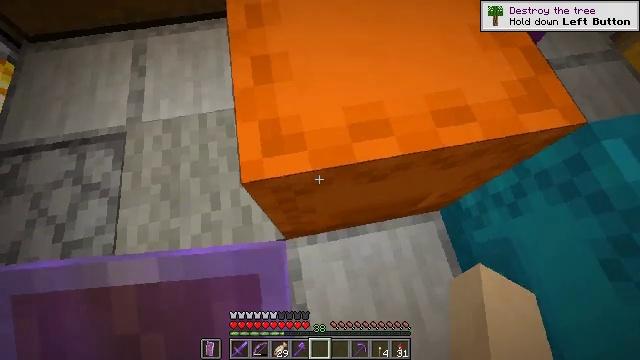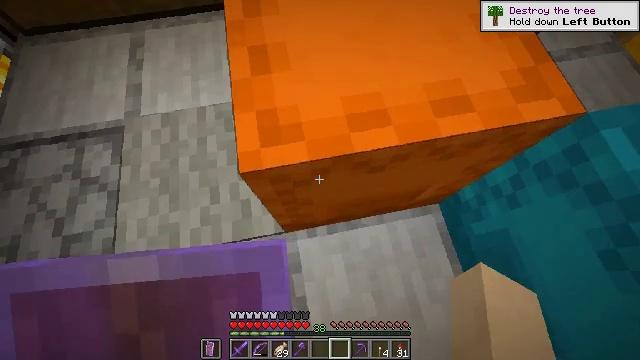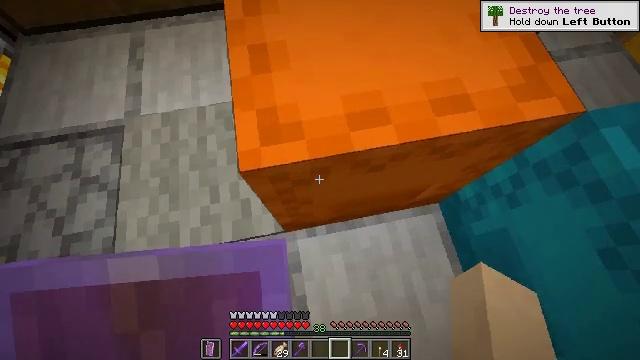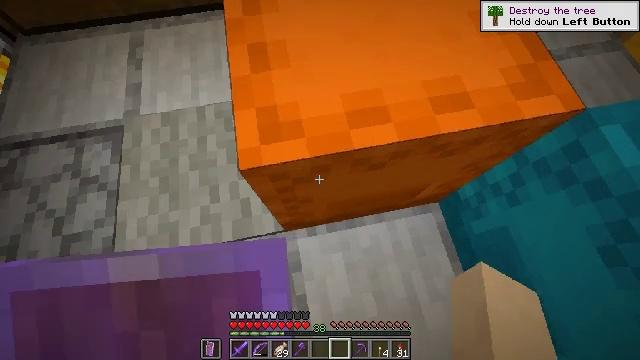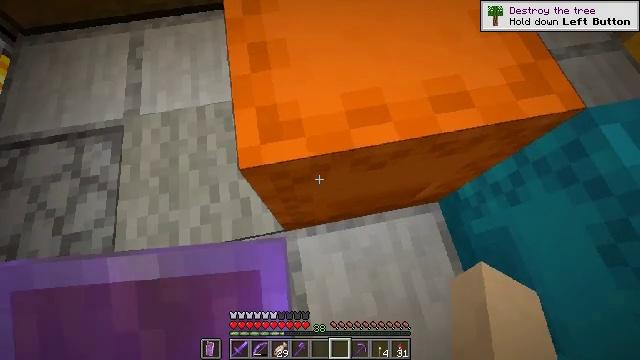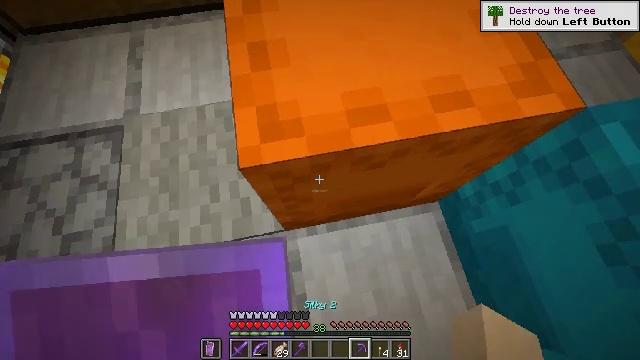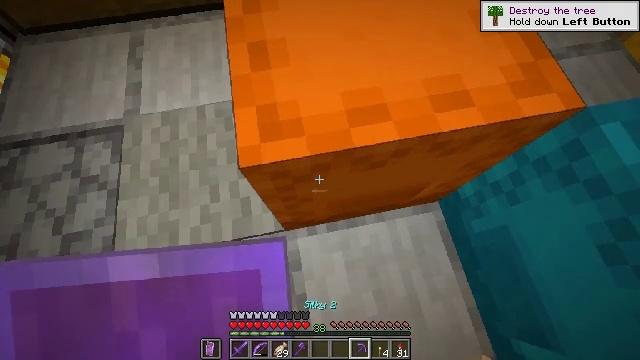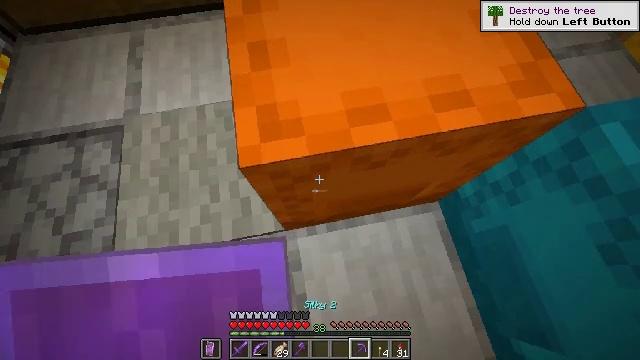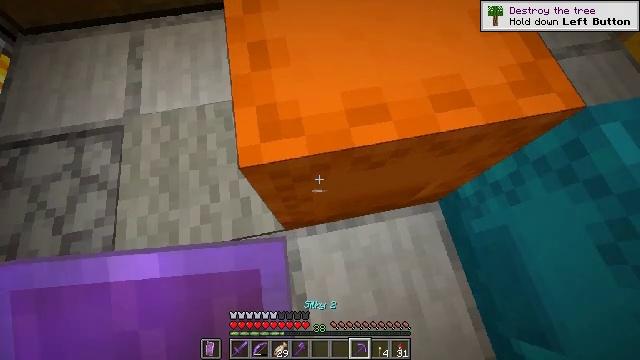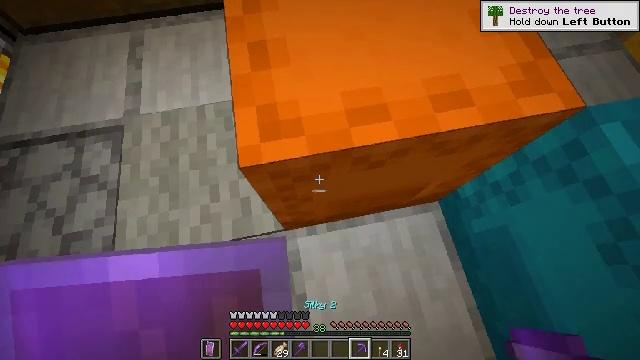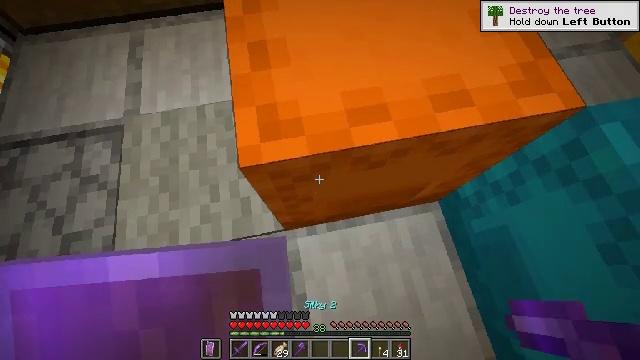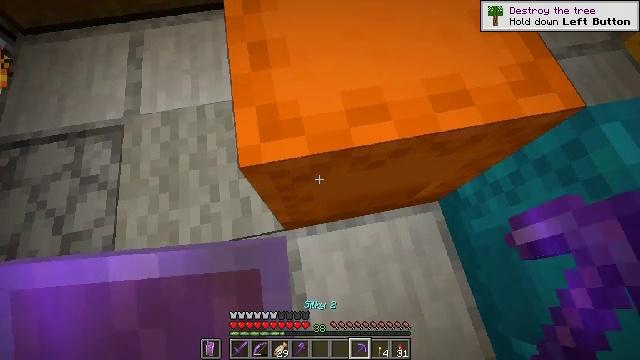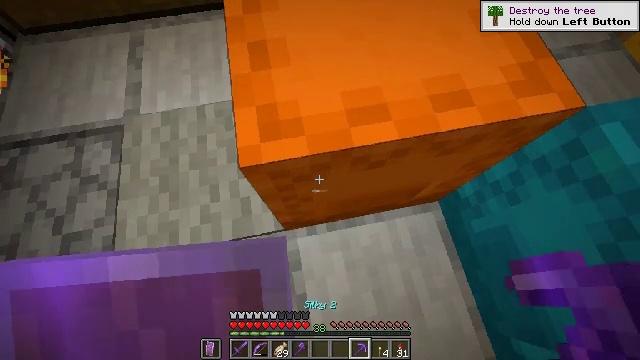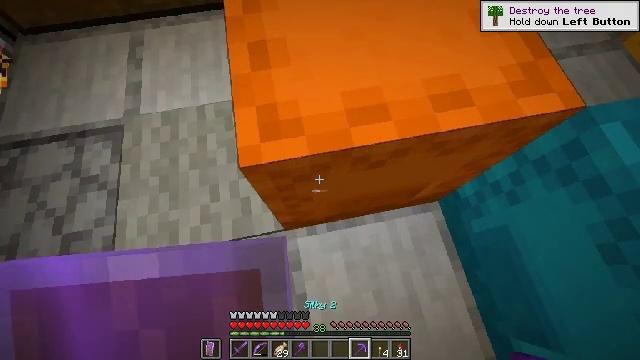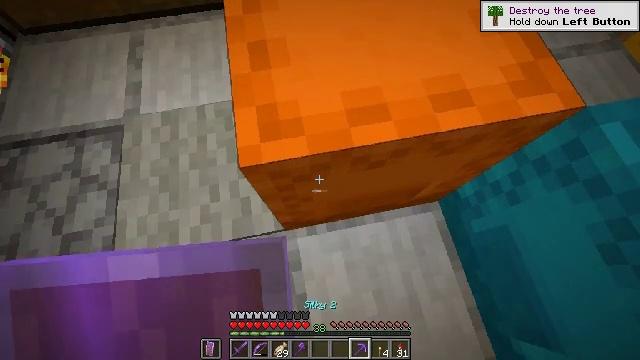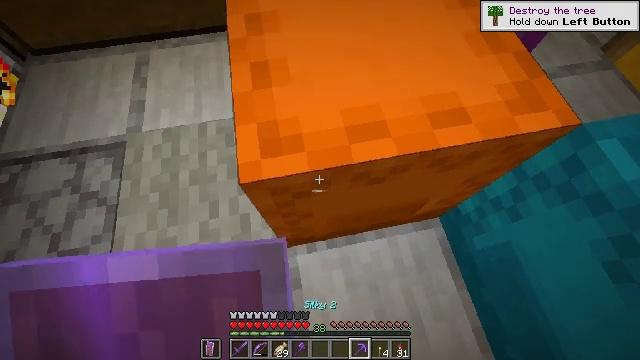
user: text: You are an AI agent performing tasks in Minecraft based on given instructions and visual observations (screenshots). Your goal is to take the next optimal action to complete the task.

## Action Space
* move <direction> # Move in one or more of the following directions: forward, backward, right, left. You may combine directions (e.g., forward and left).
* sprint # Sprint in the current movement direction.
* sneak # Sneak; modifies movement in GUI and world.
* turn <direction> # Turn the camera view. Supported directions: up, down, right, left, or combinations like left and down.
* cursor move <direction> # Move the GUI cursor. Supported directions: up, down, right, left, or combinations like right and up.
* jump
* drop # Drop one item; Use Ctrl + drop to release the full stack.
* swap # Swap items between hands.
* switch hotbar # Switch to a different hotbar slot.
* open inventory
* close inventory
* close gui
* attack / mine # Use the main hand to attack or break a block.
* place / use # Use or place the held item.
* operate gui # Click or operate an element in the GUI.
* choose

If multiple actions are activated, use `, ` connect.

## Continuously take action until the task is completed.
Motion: motion action
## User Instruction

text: Break the orange shulker box to pick it up.
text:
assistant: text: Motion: turn down
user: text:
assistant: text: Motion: no_op
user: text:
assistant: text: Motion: no_op
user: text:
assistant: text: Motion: no_op
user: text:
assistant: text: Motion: no_op
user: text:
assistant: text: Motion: no_op
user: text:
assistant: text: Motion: no_op
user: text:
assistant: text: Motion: no_op
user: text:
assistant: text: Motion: no_op
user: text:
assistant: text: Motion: no_op
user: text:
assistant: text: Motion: no_op
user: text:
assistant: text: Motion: no_op
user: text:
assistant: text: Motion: no_op
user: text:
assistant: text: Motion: no_op
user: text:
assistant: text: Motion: turn up
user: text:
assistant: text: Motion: turn up
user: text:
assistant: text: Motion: attack / mine
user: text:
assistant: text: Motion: attack / mine
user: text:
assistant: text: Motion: attack / mine
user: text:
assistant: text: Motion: no_op
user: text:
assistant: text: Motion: no_op
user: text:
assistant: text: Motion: no_op
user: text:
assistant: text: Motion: no_op
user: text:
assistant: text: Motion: no_op
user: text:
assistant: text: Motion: no_op
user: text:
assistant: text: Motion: move forward
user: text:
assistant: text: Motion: move forward, attack / mine
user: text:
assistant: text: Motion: move forward, attack / mine
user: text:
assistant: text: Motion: move forward, attack / mine
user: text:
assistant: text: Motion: attack / mine